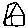
Label: house